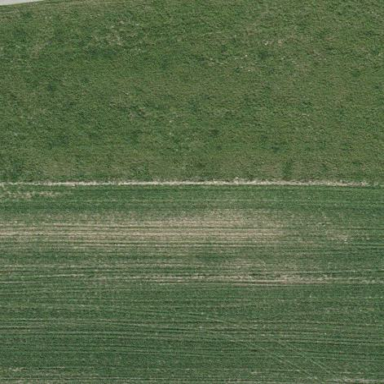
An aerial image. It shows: Area covered with grass.